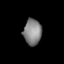
Tissue: lung
Cell type: Myeloid cells
Senescence score: 0.5403
Nuclear area (px): 458
Mean DAPI intensity: 130.81